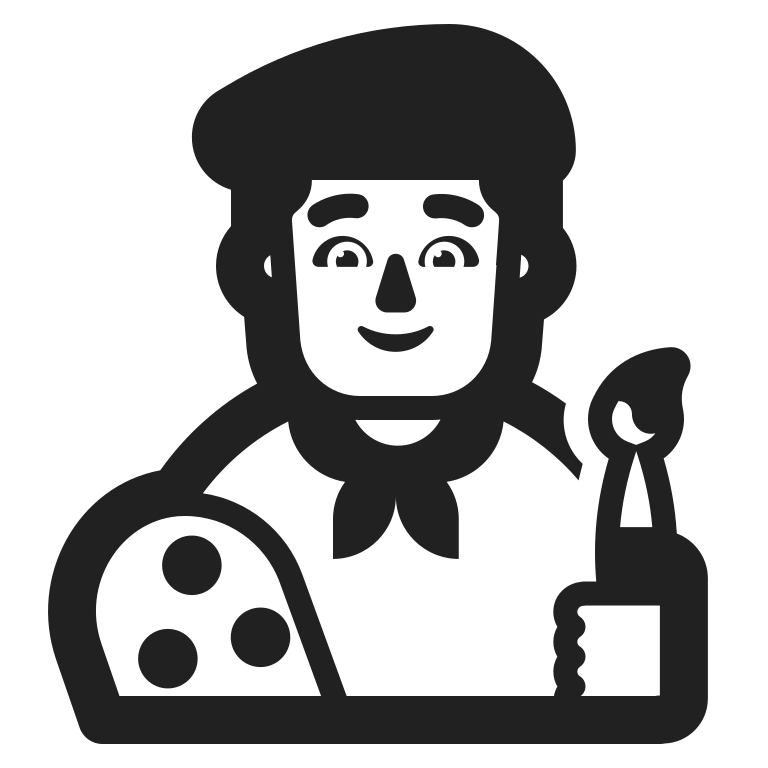
man artist high contrast default